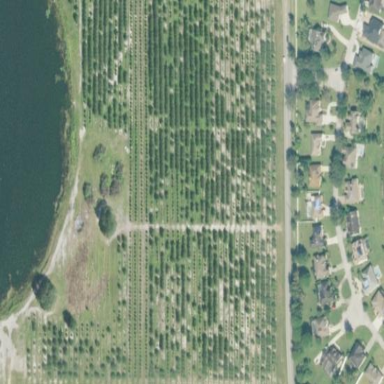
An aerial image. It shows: Orange orchard with rows of orange trees.